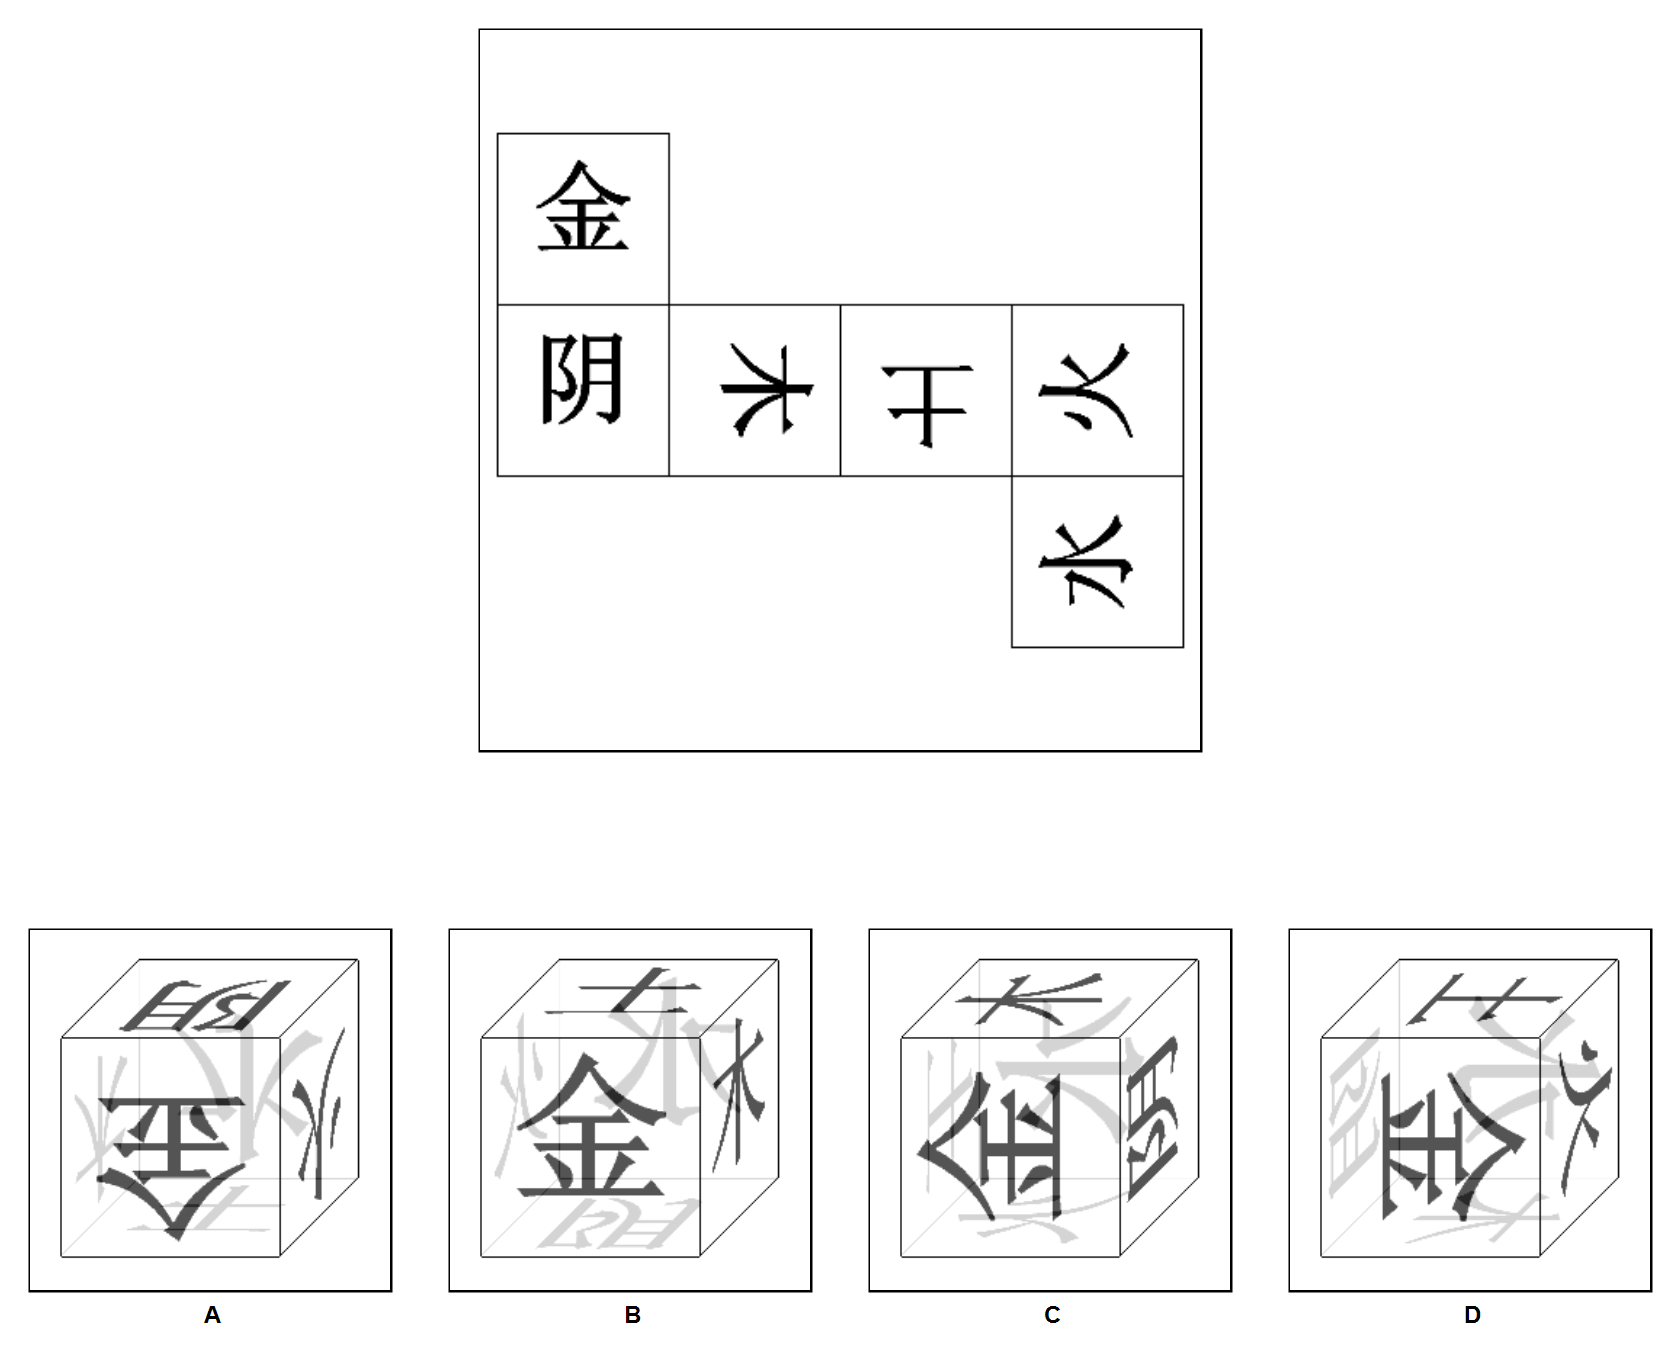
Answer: D